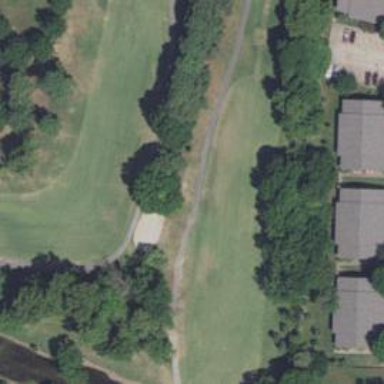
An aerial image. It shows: Grassy area designated as golf fairway.